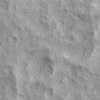
Label: not_dusty